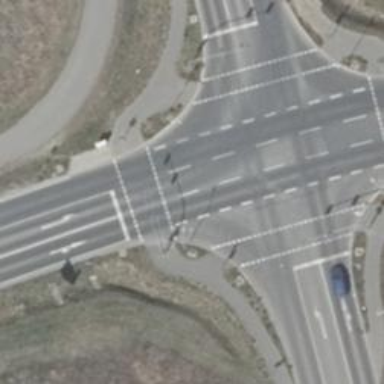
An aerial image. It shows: Crossing with traffic signals.